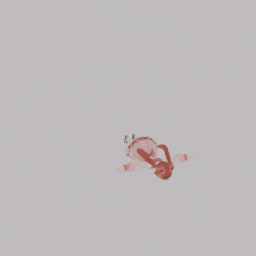
Label: people